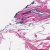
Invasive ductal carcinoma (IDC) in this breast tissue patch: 0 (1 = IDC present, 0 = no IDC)